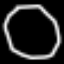
Label: octagon